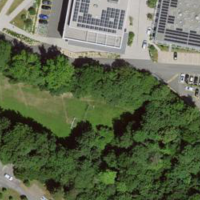
EUNIS habitat code: 41
Species observed at this site:
Convolvulus arvensis